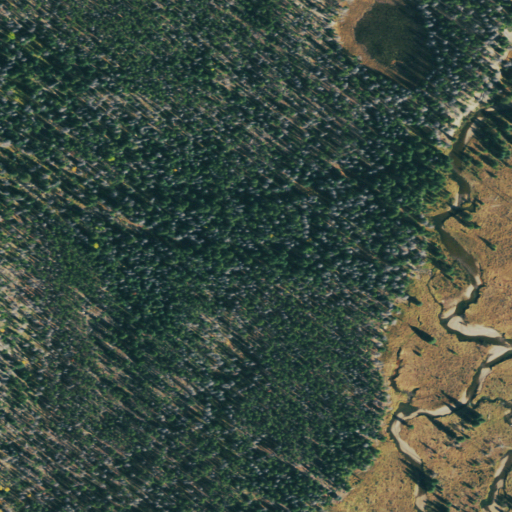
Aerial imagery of valley in Colorado named Red Gulch containing evergreen forest, woody wetlands, and herbaceous wetlands